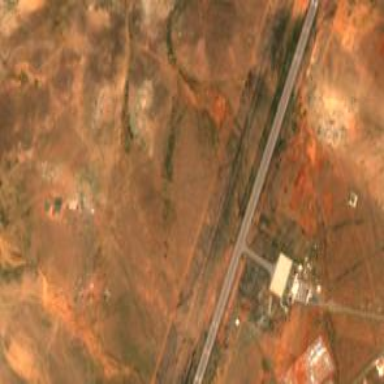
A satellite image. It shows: Paved runway at airport.